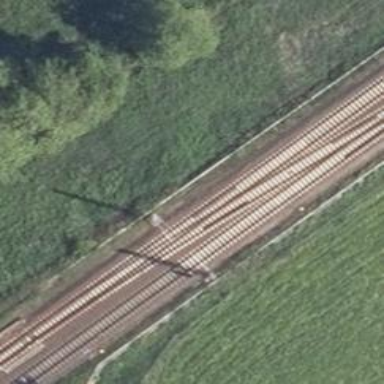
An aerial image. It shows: Railway track with contact line for electrification.